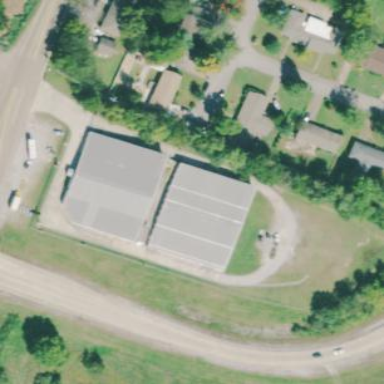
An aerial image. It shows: Building that serves as storage rental shop.